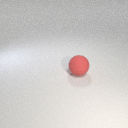
large red rubber sphere